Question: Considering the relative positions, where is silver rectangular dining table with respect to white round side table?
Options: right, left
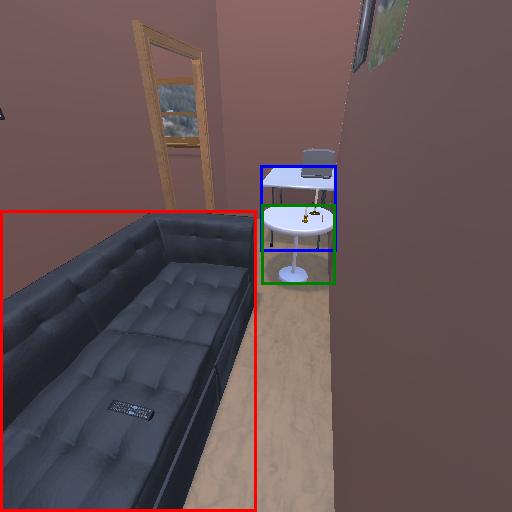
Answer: right